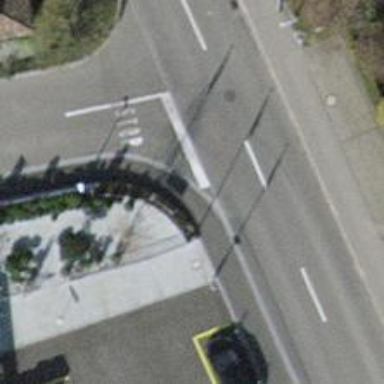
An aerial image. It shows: Flagpole which is man-made.